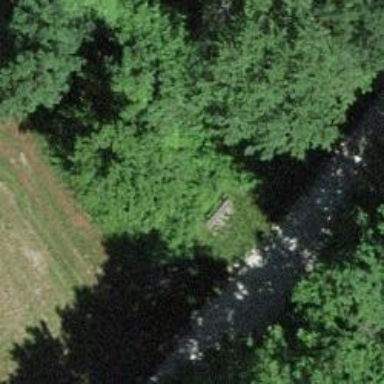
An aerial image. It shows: Bench.